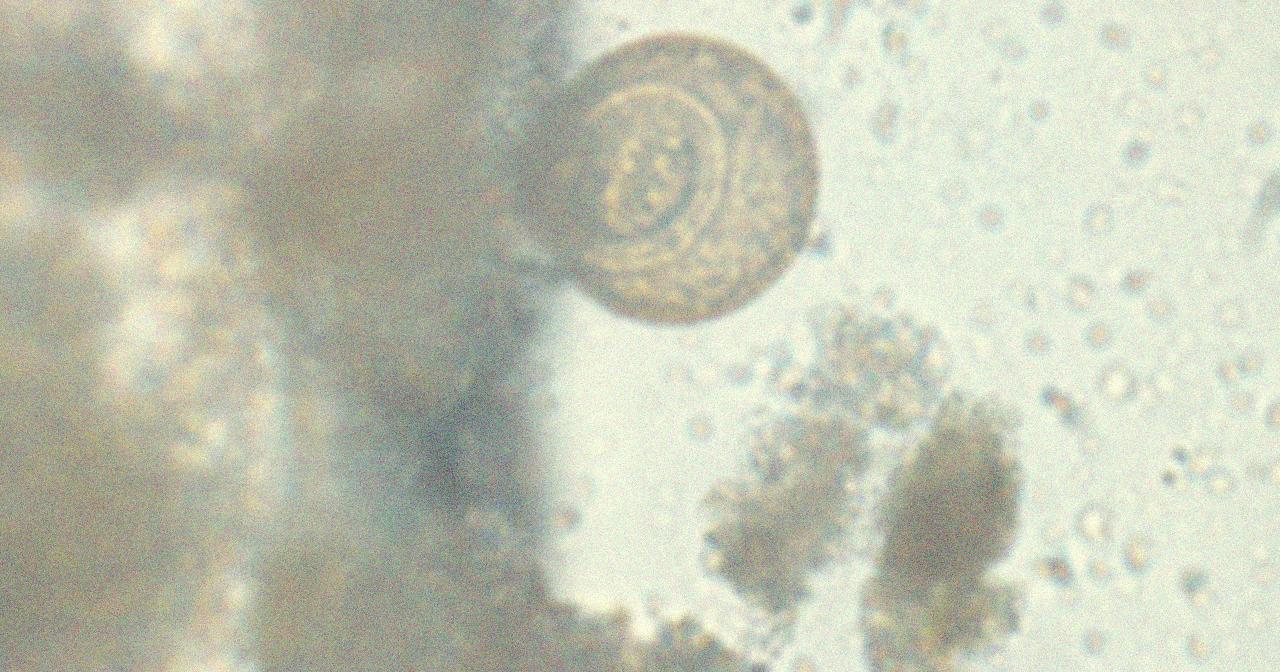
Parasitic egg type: Hymenolepis diminuta